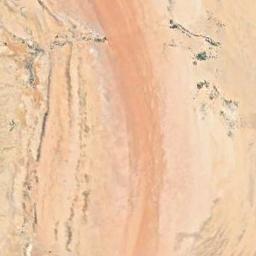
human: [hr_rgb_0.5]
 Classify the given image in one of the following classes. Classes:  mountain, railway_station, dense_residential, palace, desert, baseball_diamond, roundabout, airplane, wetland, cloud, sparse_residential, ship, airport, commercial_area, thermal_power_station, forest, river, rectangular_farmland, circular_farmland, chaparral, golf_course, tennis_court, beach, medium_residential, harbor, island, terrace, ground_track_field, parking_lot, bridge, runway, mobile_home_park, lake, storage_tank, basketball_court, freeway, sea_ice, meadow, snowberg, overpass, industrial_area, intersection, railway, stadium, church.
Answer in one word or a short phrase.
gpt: desert